Field crop: maize
Growth stage: 2
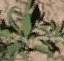
Species: atriplex